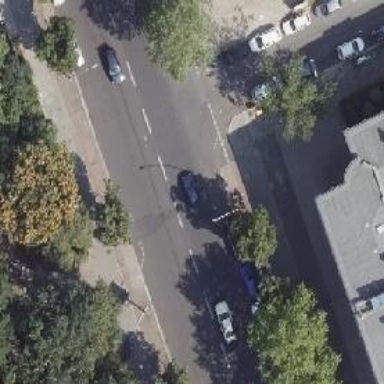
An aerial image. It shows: Secondary road with asphalt surface and lane markings. There are sidewalks on both sides and cycle track. The parking on the left side is parallel with designated lane.